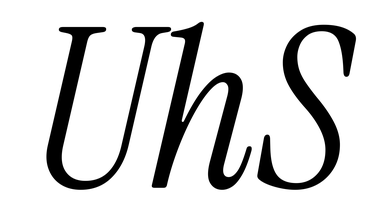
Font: InstrumentSerif-Italic